Field crop: tomato
Growth stage: 1
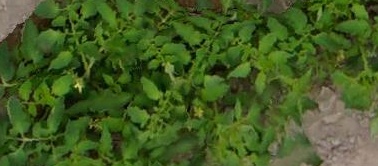
Species: tomato